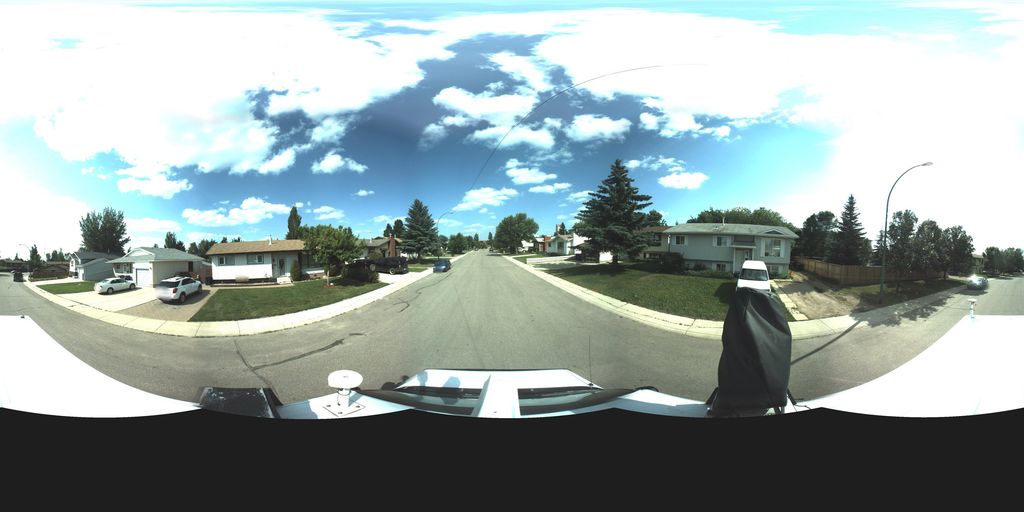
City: saskatoon